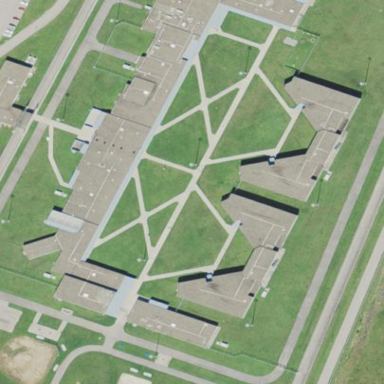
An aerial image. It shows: Prison.